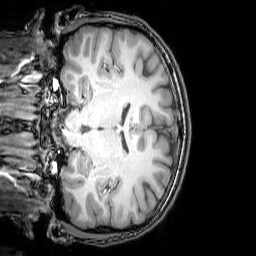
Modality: T1w
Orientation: coronal
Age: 22
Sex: male
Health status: healthy
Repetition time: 0.081 s
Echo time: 0.037 s